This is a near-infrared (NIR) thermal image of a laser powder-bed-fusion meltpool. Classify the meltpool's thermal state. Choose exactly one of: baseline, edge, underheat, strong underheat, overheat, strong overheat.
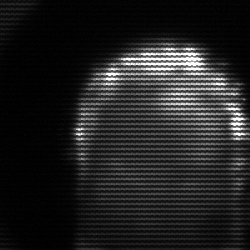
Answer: baseline